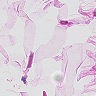
Metastatic tissue present: no